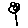
Label: flower